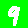
Digit: 9